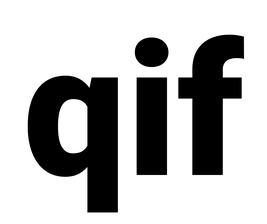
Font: Roboto_Black